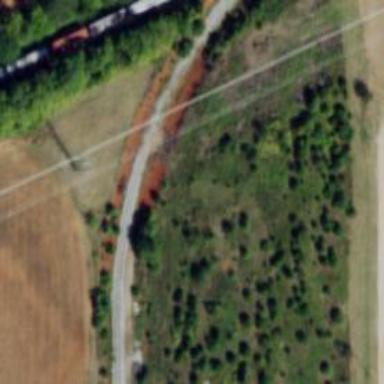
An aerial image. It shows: Rail spur service for lumber transportation.